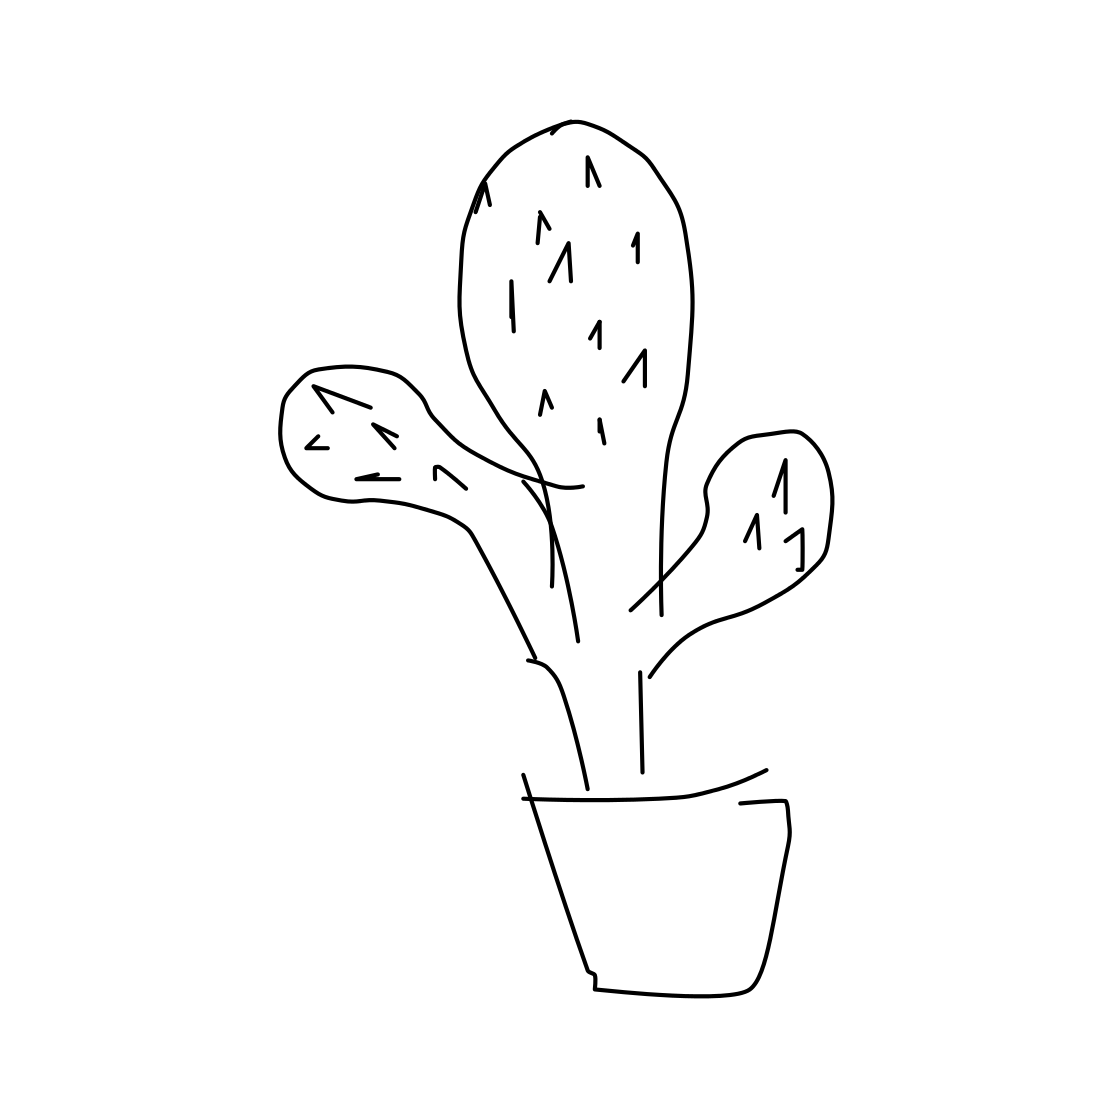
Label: cactus